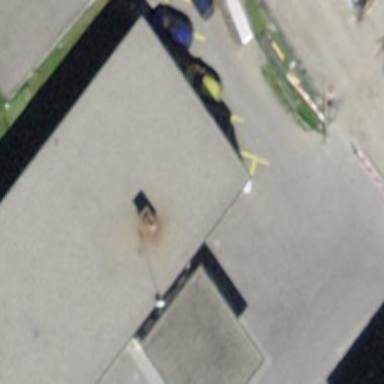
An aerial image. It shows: Transportation building with flat roof.